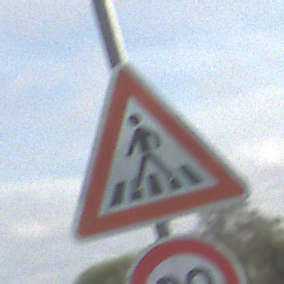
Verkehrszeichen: FussgaengerueberwegRechts
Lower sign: Geschwindigkeit20
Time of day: MorningAfternoon
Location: Outdoor (Nature)
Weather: PartlyCloudy
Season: NotSpecified
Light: Natural